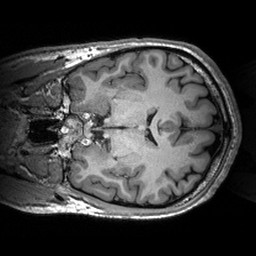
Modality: T1w
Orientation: coronal
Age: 25
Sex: male
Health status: healthy
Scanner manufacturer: siemens
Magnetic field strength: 3 T
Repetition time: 2.53 s
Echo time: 0.00288 s